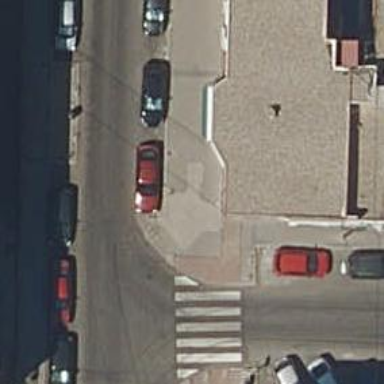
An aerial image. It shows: Sidewalk made of paving stones.